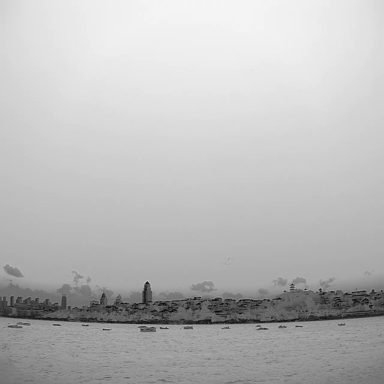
There are 12 bulk_carriers in the infrared image.